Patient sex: F
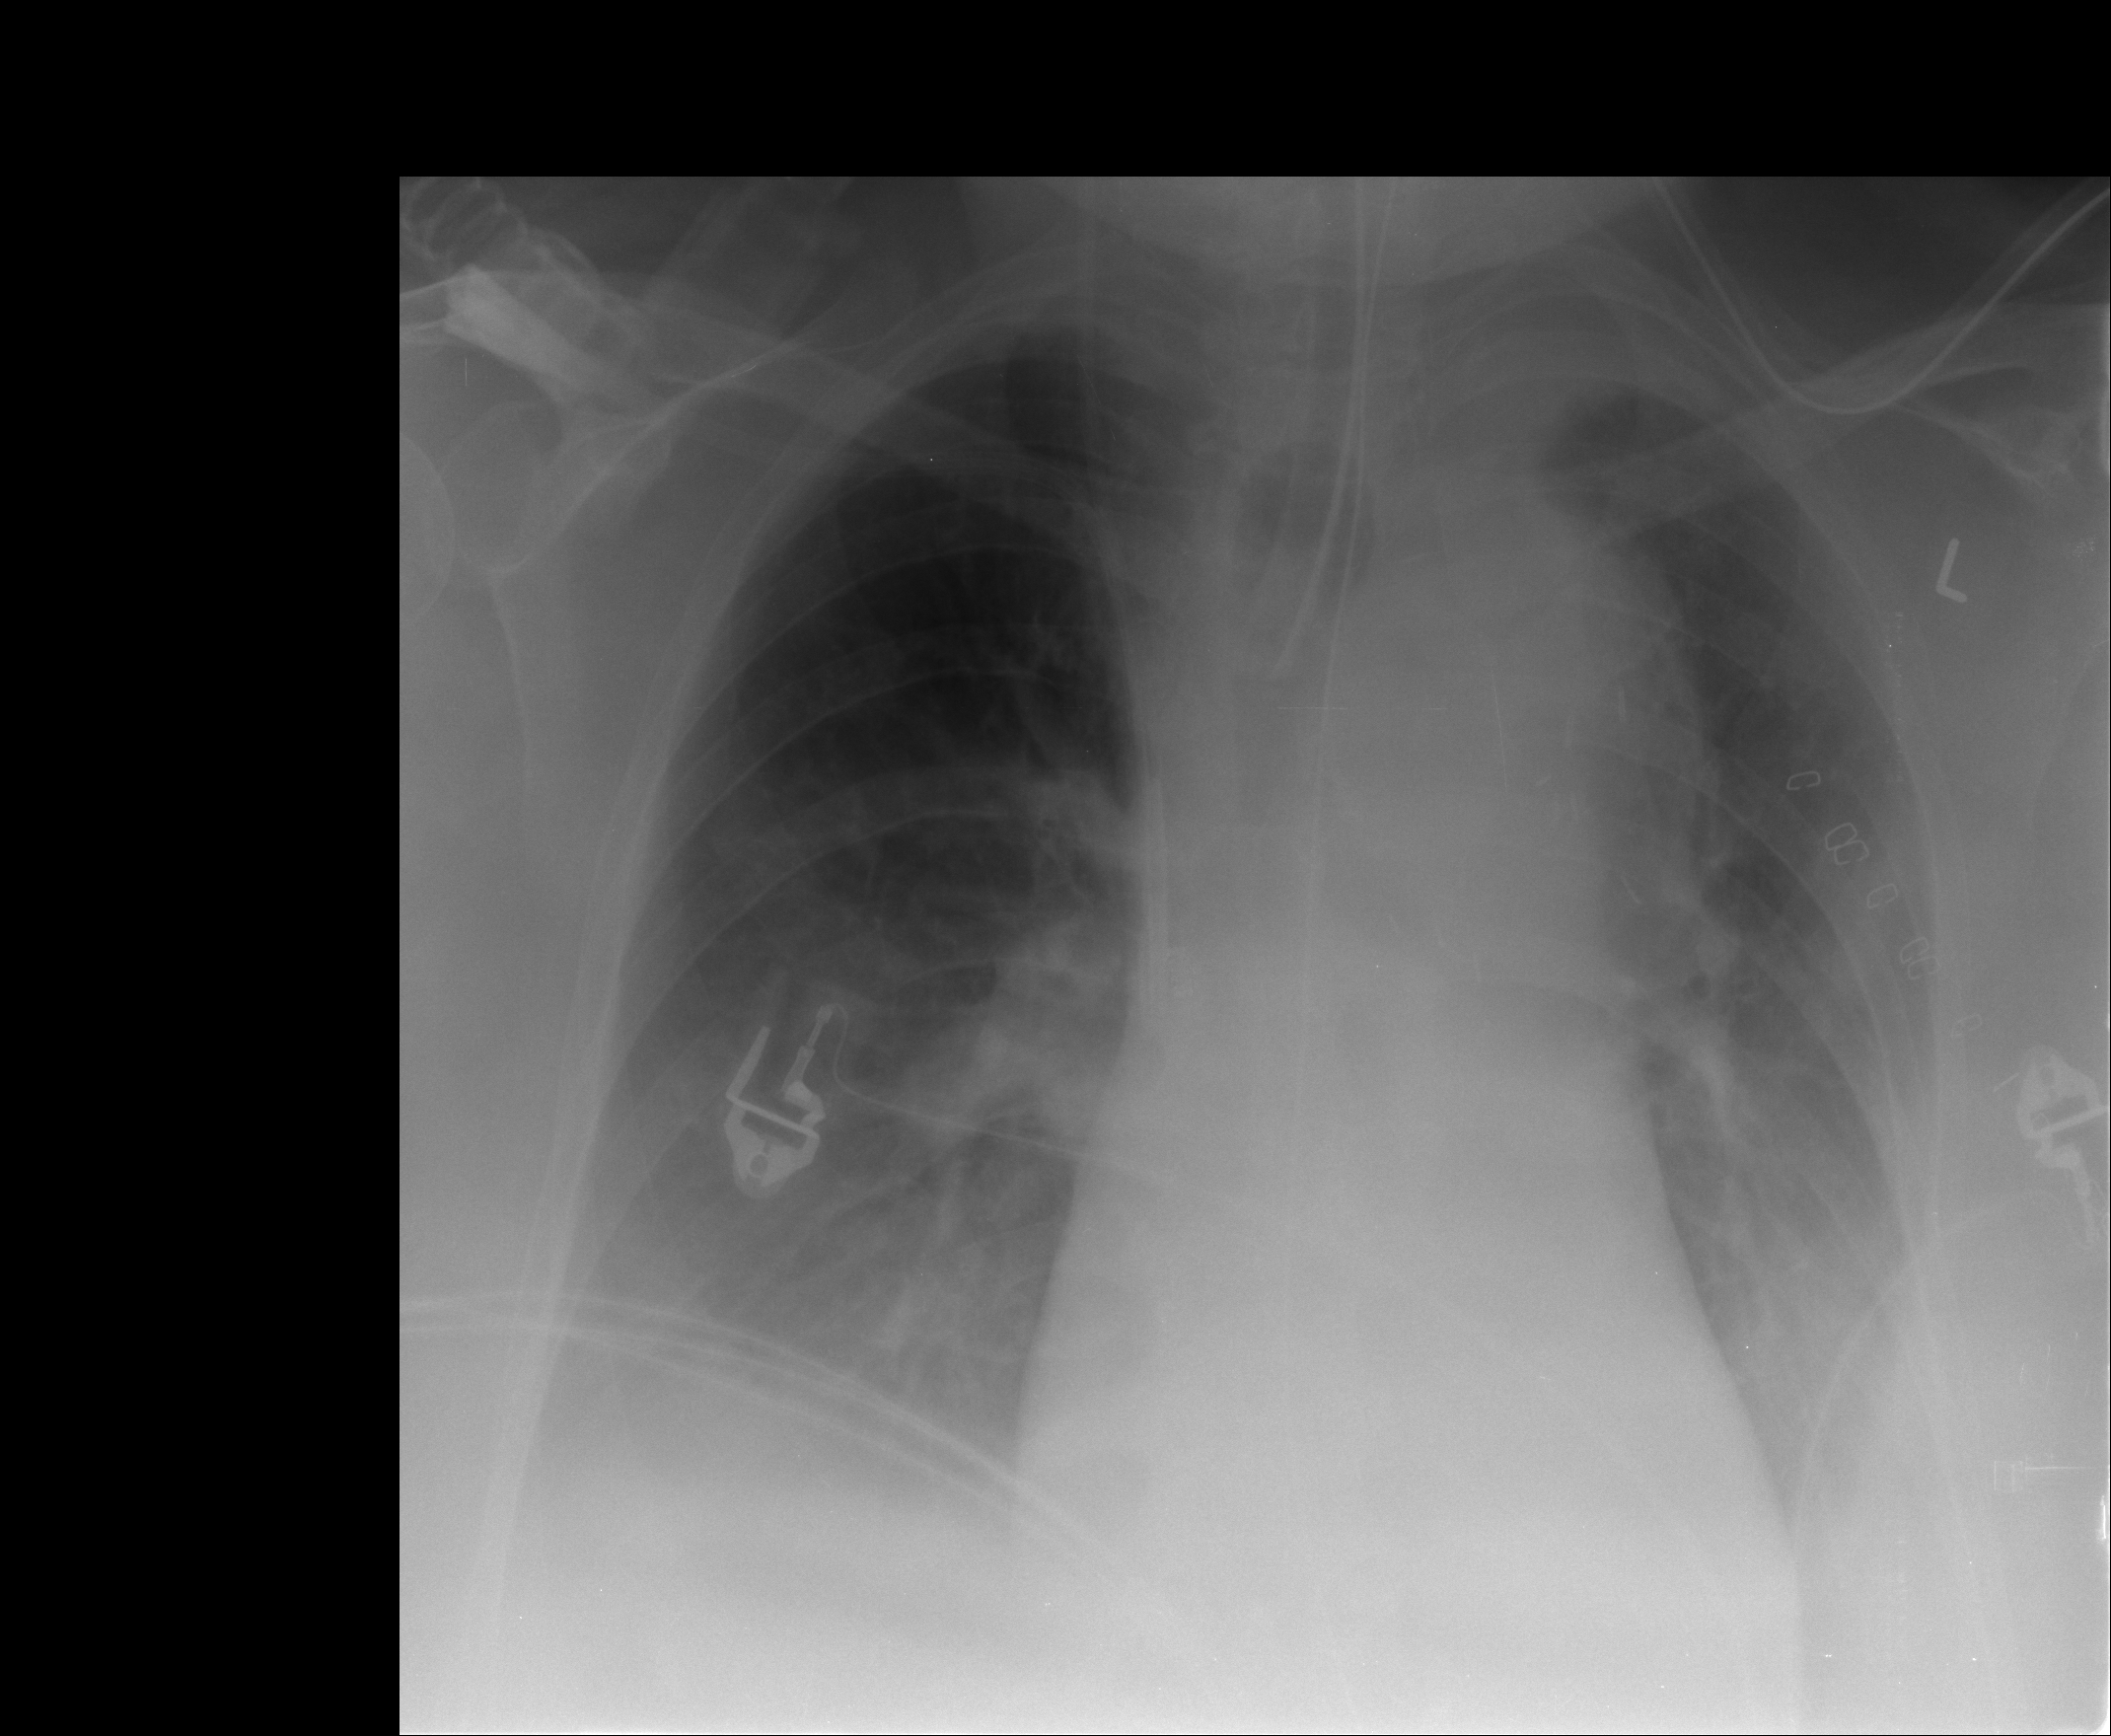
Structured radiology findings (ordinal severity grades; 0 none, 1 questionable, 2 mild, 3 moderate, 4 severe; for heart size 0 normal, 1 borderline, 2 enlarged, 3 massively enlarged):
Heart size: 1
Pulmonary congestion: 0
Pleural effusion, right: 2
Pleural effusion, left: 2
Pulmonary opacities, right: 0
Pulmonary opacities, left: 0
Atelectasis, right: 0
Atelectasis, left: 2